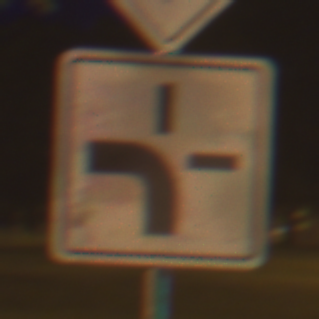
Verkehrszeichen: VerlaufVorfahrtsstrasse1
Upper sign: Vorfahrtsstrasse
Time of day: Night
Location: Outdoor (Urban)
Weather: PartlyCloudy
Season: NotSpecified
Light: Artificial